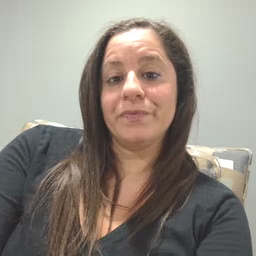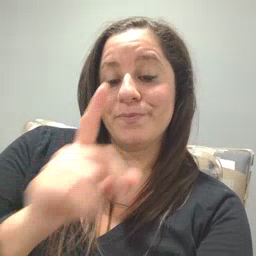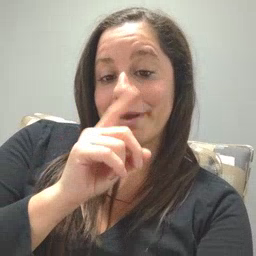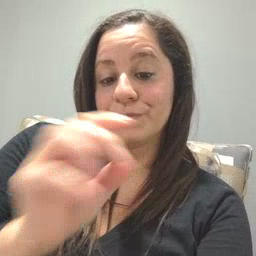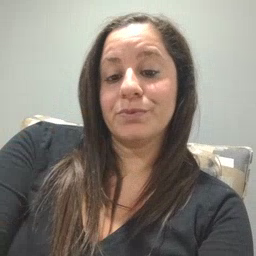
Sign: mouse